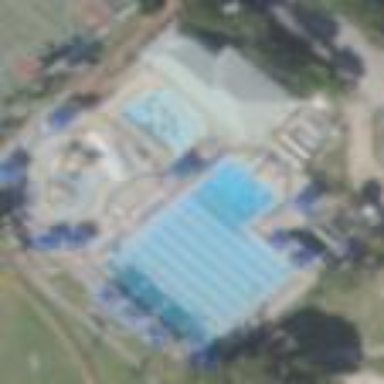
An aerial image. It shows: Sports centre specializing in swimming activities located in leisure land area.